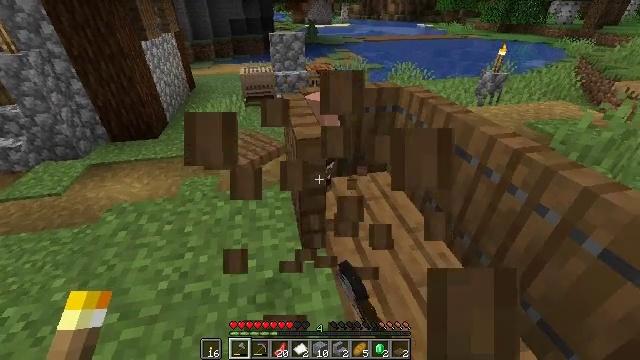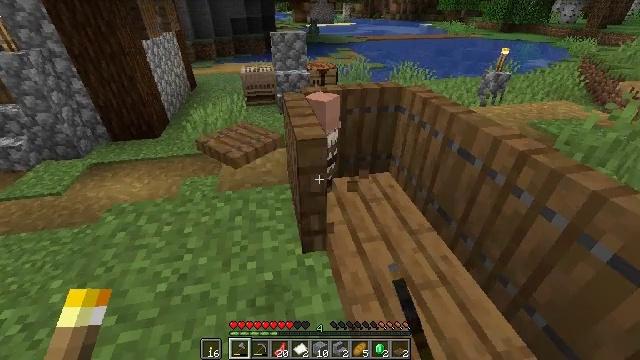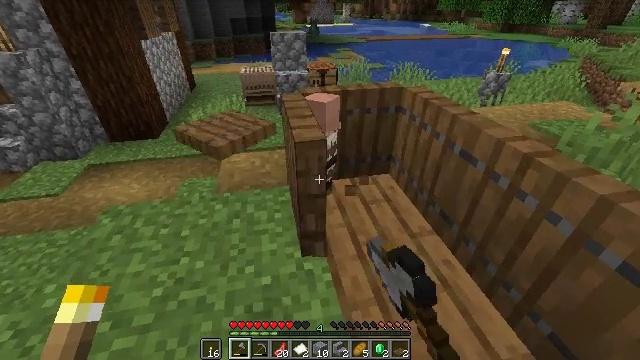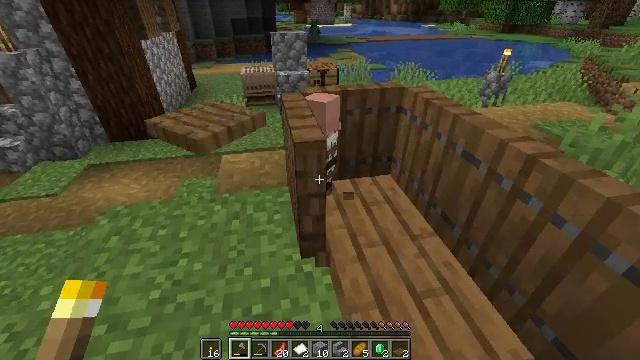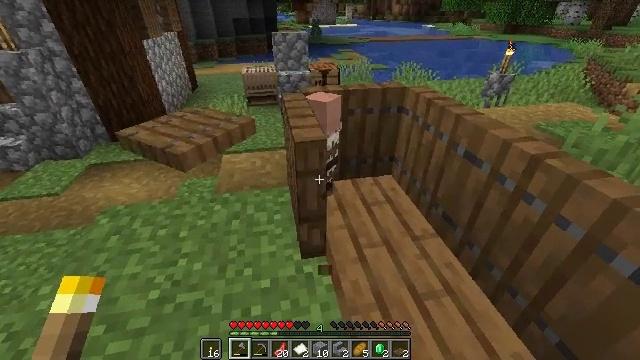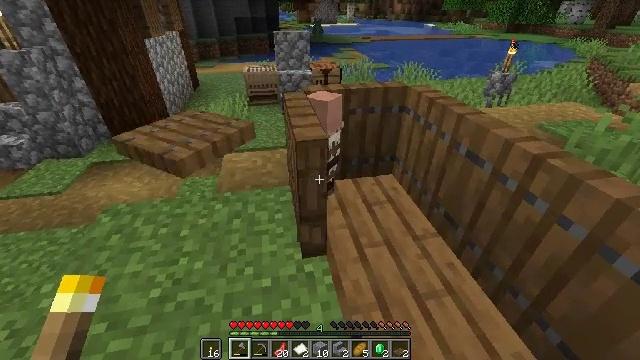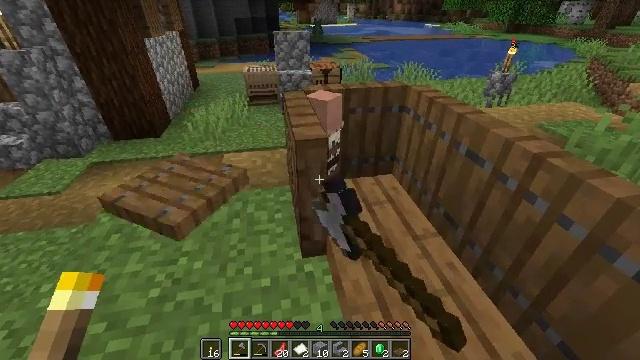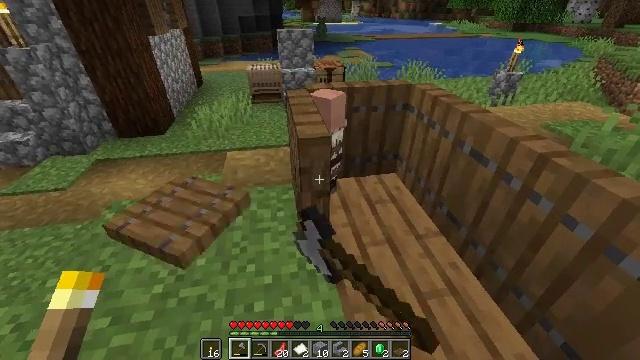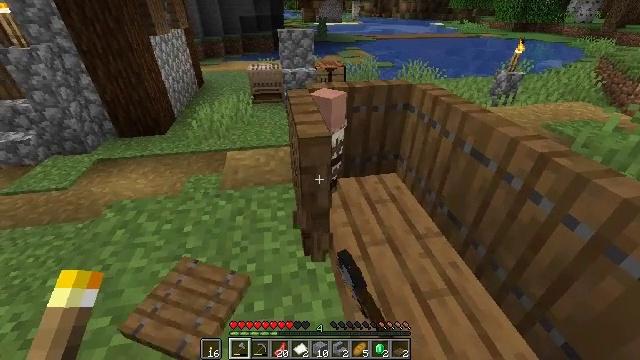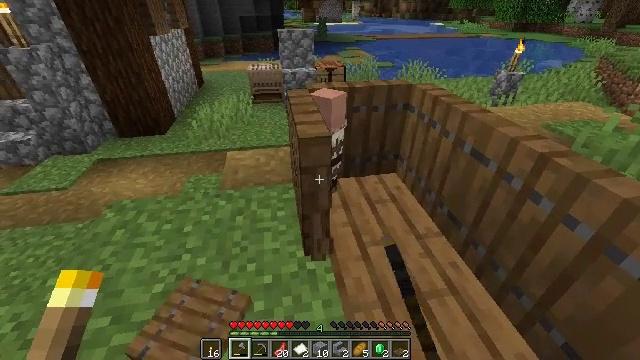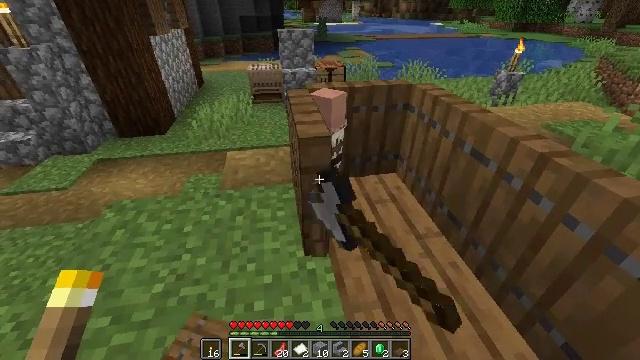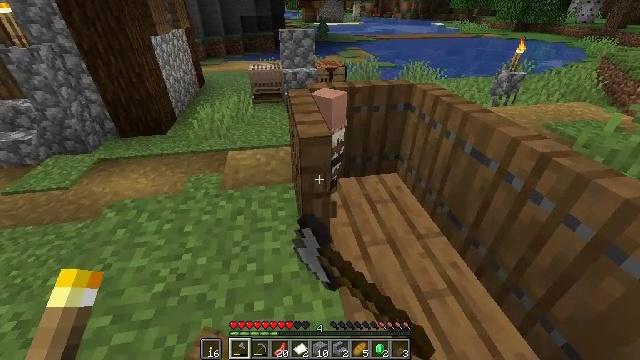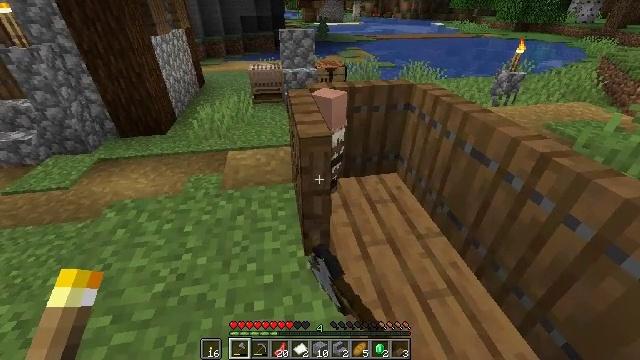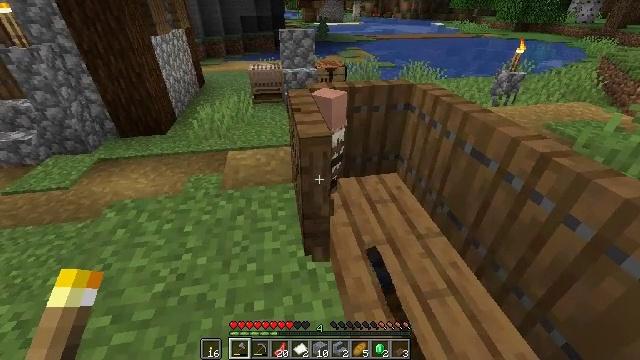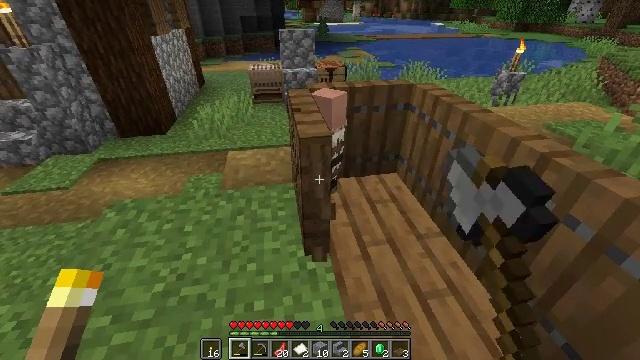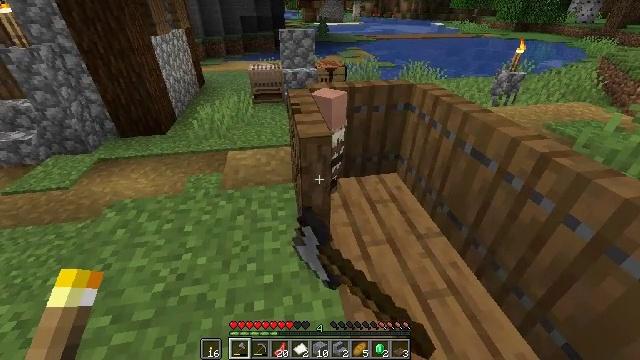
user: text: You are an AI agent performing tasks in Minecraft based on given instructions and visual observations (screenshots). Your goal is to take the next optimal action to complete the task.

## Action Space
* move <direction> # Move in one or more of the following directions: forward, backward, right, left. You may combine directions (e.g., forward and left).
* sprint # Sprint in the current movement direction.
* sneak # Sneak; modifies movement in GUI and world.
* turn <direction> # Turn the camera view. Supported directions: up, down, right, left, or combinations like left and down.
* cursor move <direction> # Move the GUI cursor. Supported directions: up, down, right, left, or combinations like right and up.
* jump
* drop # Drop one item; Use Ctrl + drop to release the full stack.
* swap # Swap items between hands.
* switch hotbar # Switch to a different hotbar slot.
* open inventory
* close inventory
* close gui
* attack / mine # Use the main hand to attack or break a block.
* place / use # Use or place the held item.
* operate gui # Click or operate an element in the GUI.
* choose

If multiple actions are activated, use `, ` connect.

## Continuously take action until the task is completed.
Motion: motion action
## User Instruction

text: Destroy the spruce trapdoor to collect it.
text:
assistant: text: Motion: attack / mine
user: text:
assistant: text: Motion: attack / mine
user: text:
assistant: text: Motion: attack / mine
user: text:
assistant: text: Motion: attack / mine
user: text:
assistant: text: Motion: attack / mine
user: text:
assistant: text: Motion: attack / mine
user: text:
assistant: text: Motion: attack / mine
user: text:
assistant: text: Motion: attack / mine
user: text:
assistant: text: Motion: attack / mine
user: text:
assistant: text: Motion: attack / mine
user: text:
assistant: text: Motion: attack / mine
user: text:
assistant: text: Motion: attack / mine
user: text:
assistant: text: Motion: attack / mine
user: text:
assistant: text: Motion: attack / mine
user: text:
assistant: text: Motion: attack / mine
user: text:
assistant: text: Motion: attack / mine
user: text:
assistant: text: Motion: attack / mine
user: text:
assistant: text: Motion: attack / mine
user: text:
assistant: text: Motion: attack / mine
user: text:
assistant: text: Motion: attack / mine
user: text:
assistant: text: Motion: attack / mine
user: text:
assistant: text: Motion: attack / mine
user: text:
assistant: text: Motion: attack / mine
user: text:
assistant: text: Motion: attack / mine
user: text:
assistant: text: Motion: attack / mine
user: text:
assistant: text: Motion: attack / mine
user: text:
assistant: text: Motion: attack / mine
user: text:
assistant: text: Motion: attack / mine
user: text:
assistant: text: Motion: attack / mine
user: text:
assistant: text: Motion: attack / mine